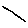
Label: line